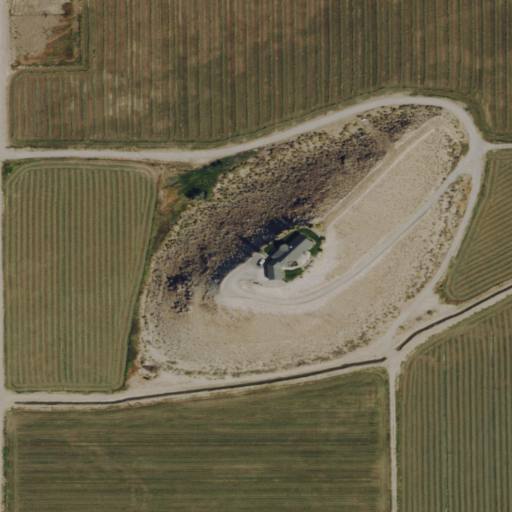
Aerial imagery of mountain in Nevada named Henry Hill containing cultivated crops, shrub, pasture, woody wetlands, and low intensity development